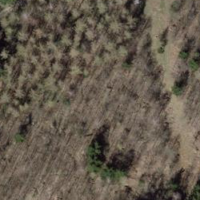
EUNIS habitat code: 41
Species observed at this site:
Gonepteryx rhamni
Polygonia c-album
Aglais io